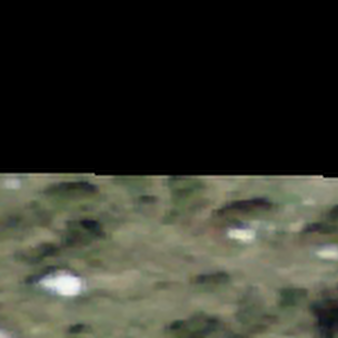
Label: other